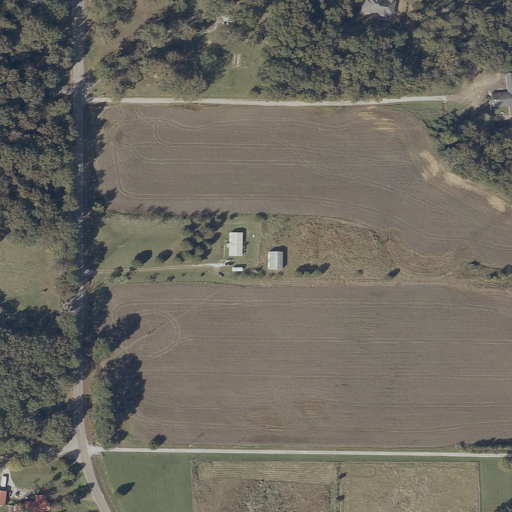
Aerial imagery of ridge(s) in Mississippi named Birmingham Ridge containing cultivated crops, pasture, deciduous forest, low intensity development, open development, grassland, woody wetlands, herbaceous wetlands, mixed forest, medium intensity development, and high intensity development